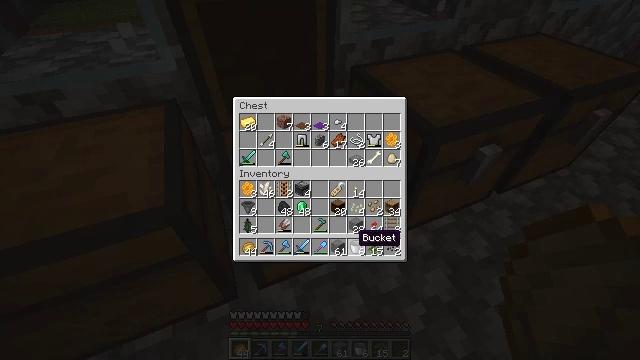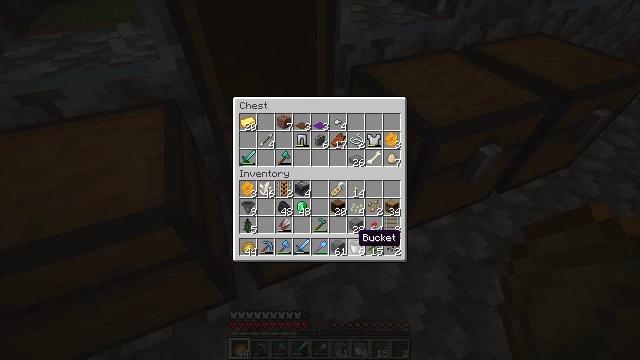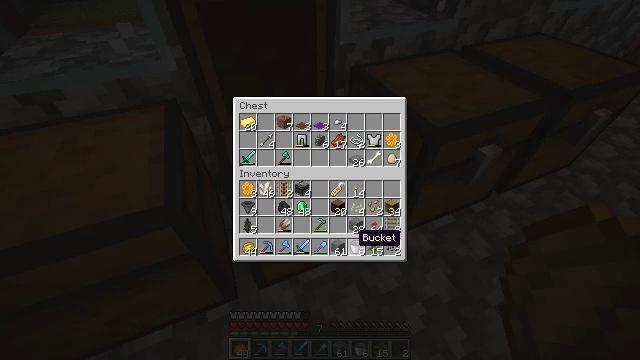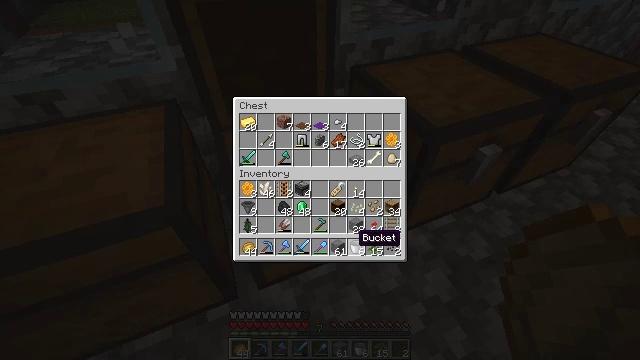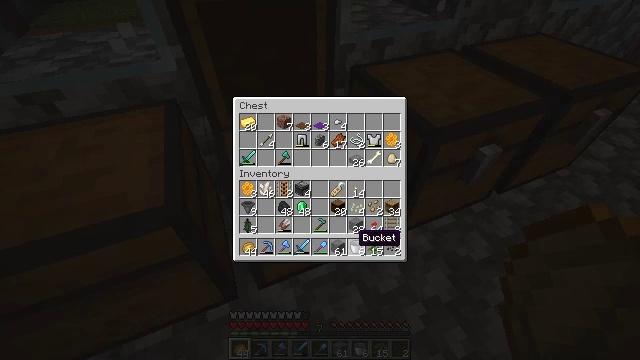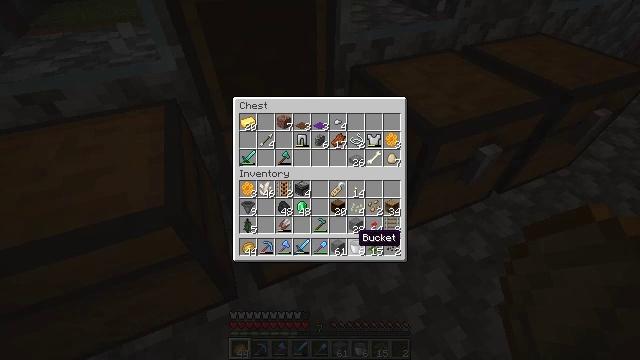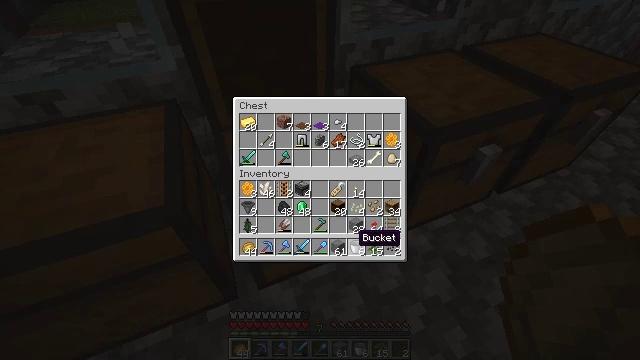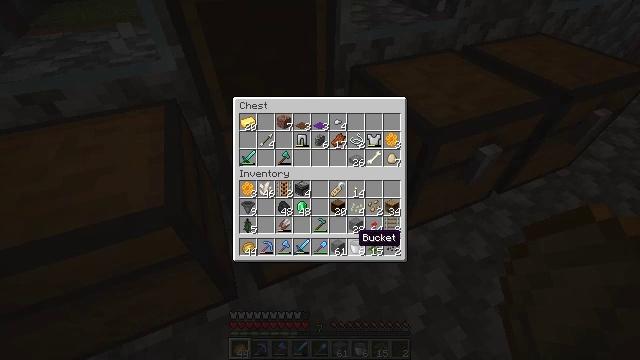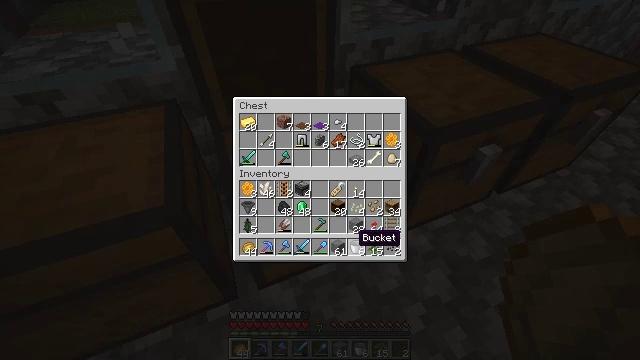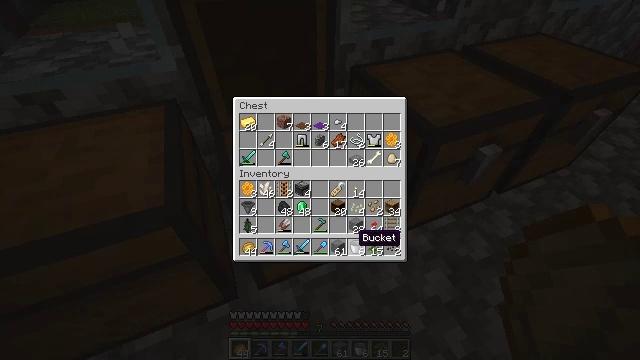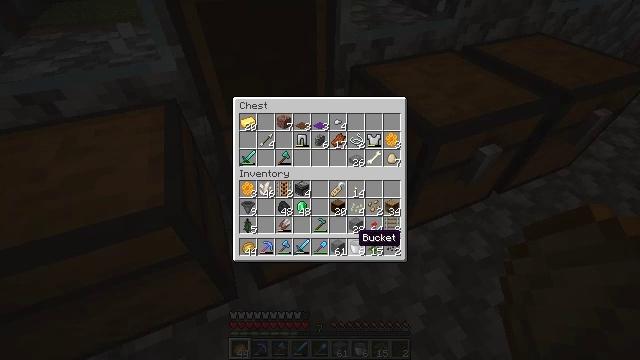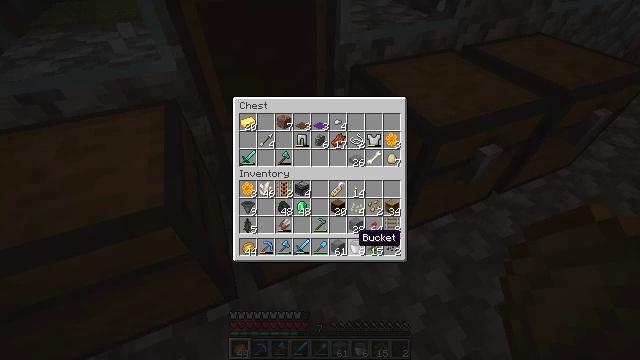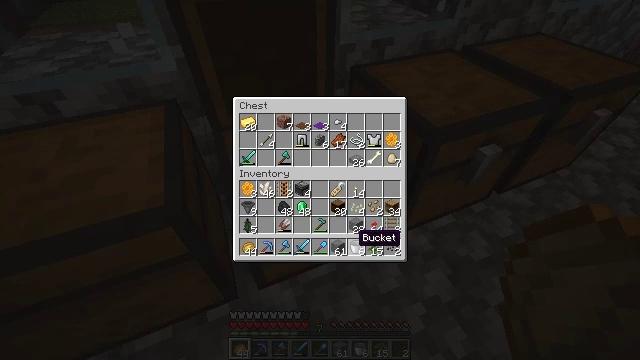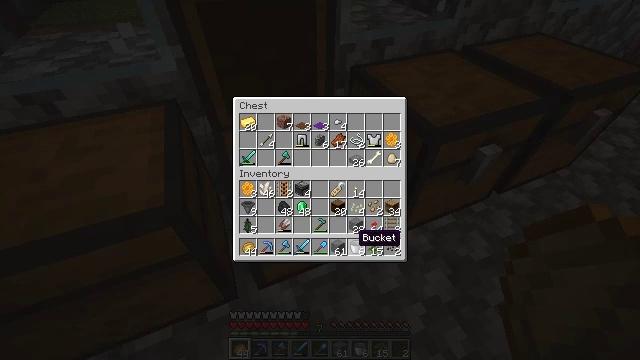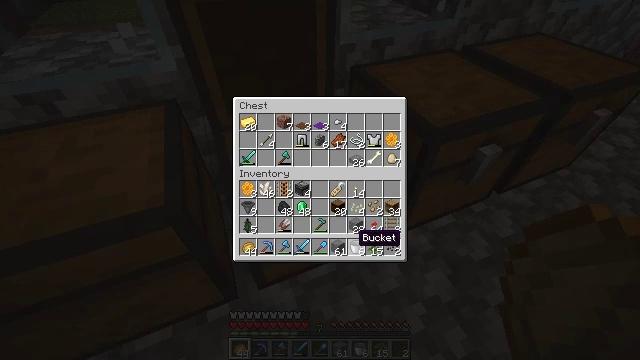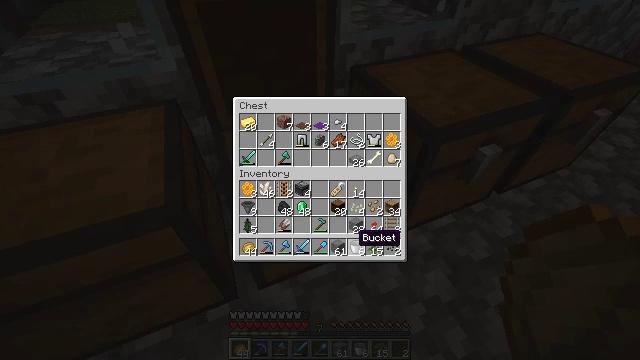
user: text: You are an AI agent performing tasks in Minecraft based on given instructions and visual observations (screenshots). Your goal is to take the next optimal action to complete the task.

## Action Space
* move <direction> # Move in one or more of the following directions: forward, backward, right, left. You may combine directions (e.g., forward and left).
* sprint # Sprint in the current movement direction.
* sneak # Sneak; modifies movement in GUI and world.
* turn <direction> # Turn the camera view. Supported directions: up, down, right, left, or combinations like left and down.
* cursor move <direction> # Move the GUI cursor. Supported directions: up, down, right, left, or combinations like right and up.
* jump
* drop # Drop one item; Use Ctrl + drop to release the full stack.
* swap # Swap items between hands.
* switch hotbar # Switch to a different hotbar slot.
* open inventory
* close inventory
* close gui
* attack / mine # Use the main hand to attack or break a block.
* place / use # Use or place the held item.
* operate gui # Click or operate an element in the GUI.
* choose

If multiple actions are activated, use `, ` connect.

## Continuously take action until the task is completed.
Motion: motion action
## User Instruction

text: Attack the brewing stand to gather it.
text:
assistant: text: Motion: no_op
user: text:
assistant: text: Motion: no_op
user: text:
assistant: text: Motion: no_op
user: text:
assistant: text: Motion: no_op
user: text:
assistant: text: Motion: no_op
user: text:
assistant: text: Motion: no_op
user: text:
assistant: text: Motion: no_op
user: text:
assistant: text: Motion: no_op
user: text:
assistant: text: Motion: no_op
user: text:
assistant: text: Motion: no_op
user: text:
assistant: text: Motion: no_op
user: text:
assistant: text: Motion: no_op
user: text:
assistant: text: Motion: no_op
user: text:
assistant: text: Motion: no_op
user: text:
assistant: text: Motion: no_op
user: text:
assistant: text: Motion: no_op
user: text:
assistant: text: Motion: no_op
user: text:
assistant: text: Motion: no_op
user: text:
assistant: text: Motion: no_op
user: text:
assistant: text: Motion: no_op
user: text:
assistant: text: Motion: no_op
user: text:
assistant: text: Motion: no_op
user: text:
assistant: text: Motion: no_op
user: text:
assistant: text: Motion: no_op
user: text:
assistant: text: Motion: no_op
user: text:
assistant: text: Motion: no_op
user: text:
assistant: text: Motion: no_op
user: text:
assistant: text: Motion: no_op
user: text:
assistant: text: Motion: no_op
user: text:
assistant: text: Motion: no_op